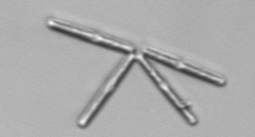
Label: Thalassionema